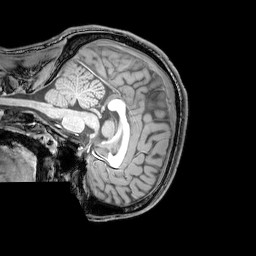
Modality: T1w
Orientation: sagittal
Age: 25
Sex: male
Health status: healthy
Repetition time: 0.081 s
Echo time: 0.037 s